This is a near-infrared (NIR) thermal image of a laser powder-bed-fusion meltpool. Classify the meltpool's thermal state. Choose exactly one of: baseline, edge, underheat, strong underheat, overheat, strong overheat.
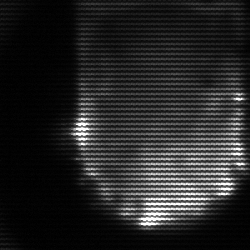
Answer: baseline